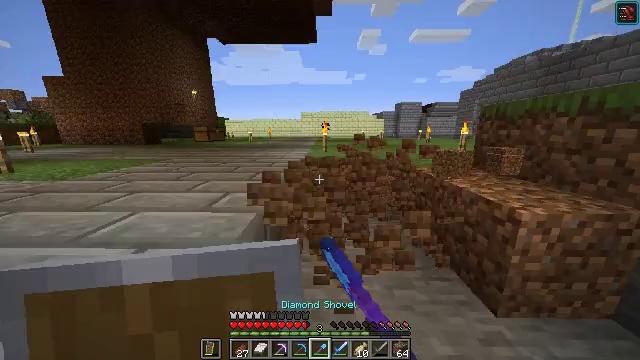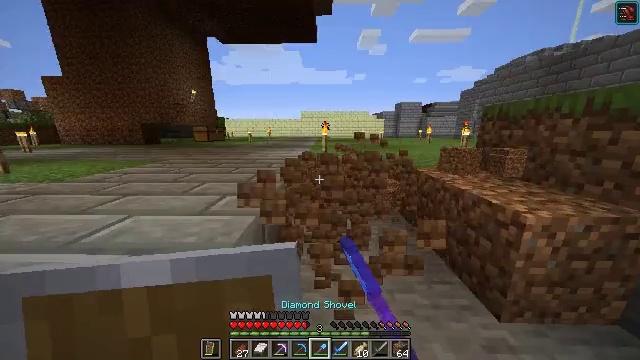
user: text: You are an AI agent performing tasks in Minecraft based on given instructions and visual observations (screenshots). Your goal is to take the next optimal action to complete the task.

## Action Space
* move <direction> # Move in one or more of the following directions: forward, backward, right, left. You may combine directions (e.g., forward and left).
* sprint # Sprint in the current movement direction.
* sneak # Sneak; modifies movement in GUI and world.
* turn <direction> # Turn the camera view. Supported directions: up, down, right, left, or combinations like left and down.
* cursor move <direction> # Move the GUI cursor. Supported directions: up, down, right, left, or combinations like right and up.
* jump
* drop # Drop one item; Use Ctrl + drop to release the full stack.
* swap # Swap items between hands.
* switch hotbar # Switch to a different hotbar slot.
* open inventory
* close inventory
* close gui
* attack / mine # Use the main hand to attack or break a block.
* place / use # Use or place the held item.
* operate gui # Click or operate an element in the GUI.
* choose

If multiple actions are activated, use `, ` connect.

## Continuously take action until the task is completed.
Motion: motion action
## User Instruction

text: Mine grass block from the ground.
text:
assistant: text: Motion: move right
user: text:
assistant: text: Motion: no_op